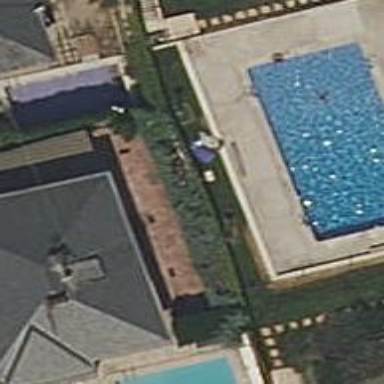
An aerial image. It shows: Swimming pool located in leisure land.